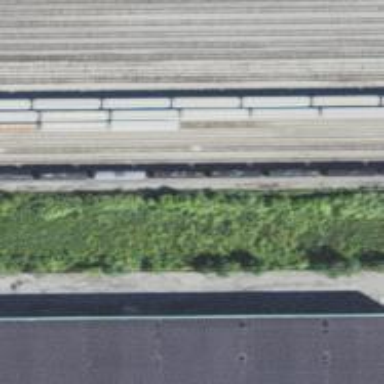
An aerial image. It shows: Railway siding with rails.